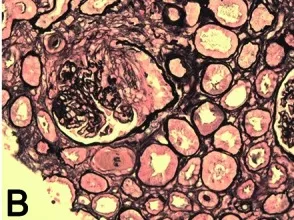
Renal biopsy histology demonstrating focal segmental proliferative and necrotizing glomerulonephritis. B: Glomerulus with segmental necrosis and crescent (Jones silver stain, x200).
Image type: pathology (methenamine_silver)